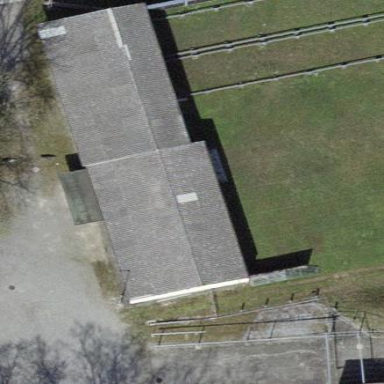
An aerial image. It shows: Building dedicated to shooting sports.